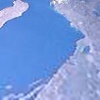
Label: water